Найдите, какой заряд протечет через сопротивление $R_2$ после замыкания ключа $K$ в схеме, изображенной на рисунке.  Все элементы схемы считать идеальными, величины $\mathcal E, R_1, R_2, L_1, L_2, L_3$ — известными.
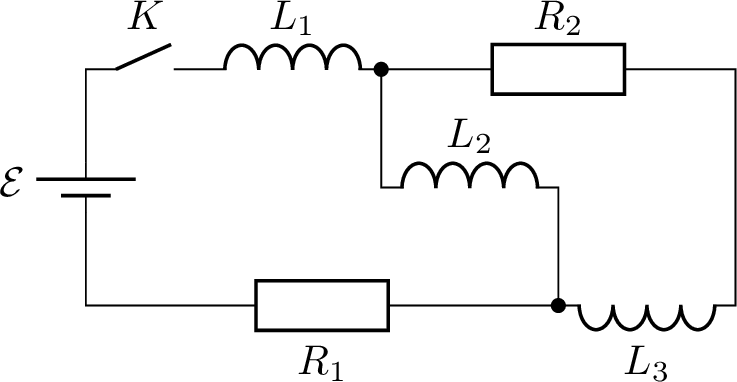
Ответ: $$Q=L_2\mathcal E/(R_1R_2)$$
Темы:
T, Электричество, Всероссийские, Нестационарность, Теплота, RL-цепи